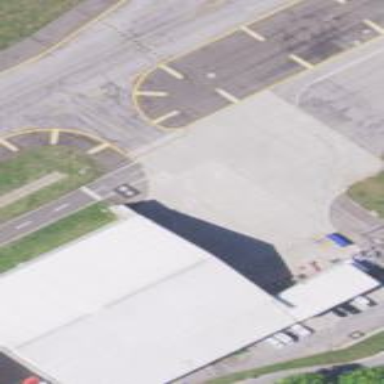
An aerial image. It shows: Apron at the airport.